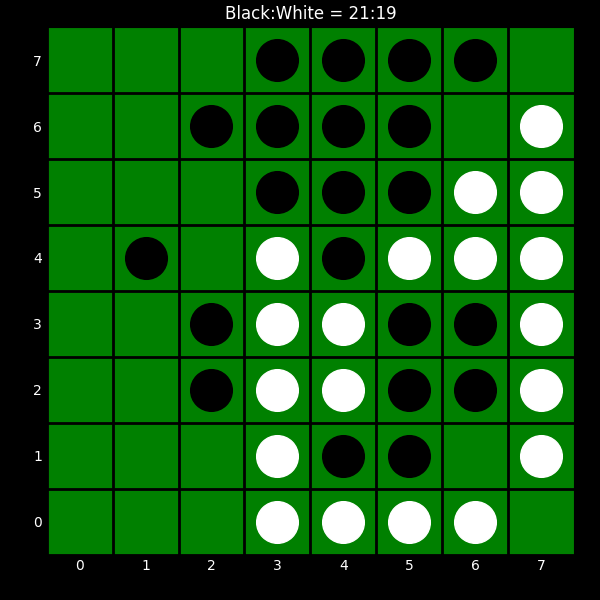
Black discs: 21
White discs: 19